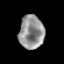
Tissue: prostate
Cell type: T cells
Senescence score: 0.2551
Nuclear area (px): 822
Mean DAPI intensity: 146.131